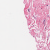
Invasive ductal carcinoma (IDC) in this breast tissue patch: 0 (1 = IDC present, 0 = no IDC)